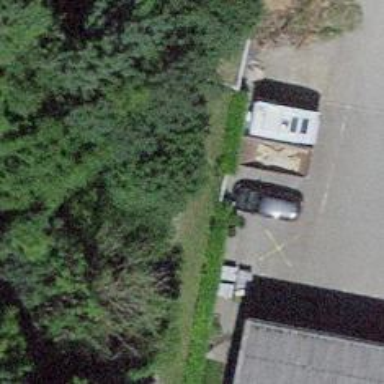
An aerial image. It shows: Bench for seating.